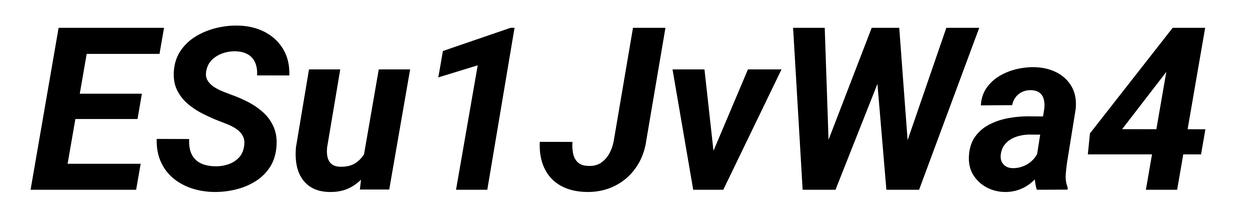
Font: Roboto-Italic_Bold_Italic